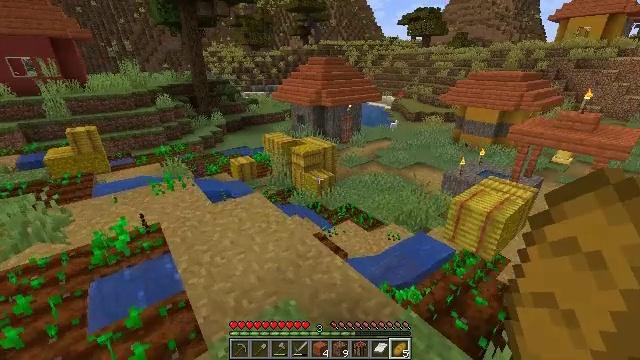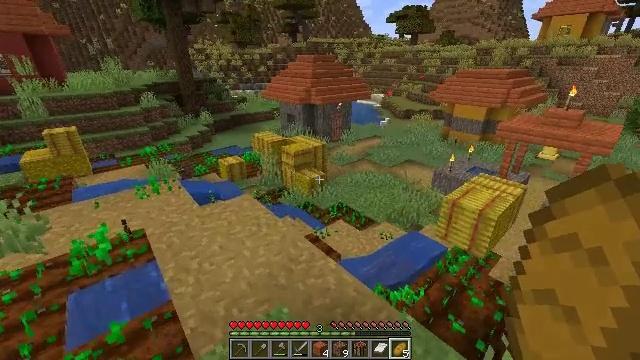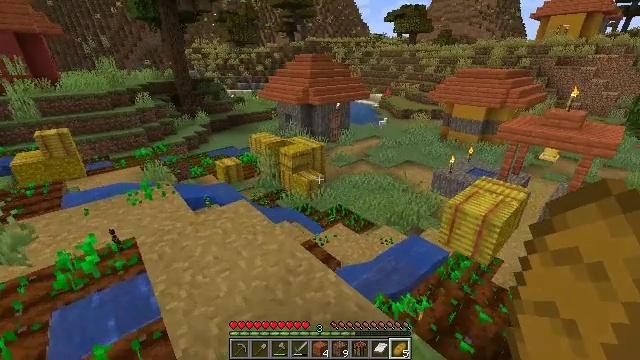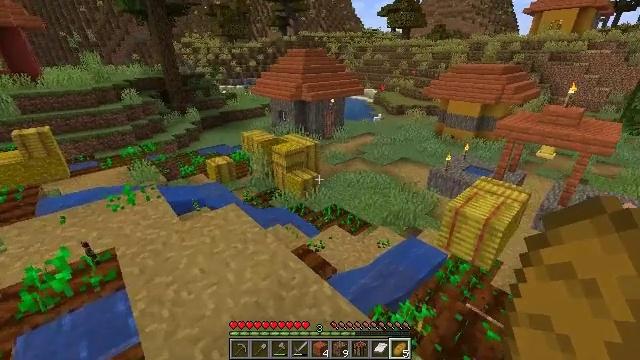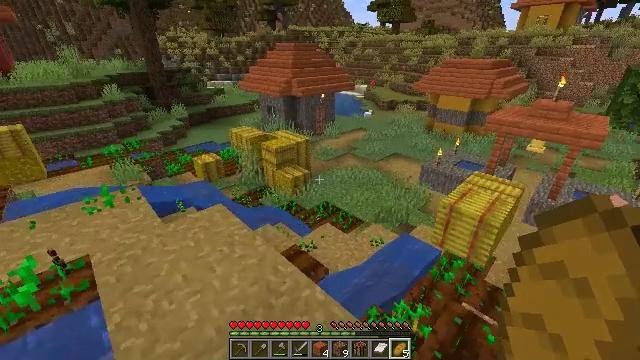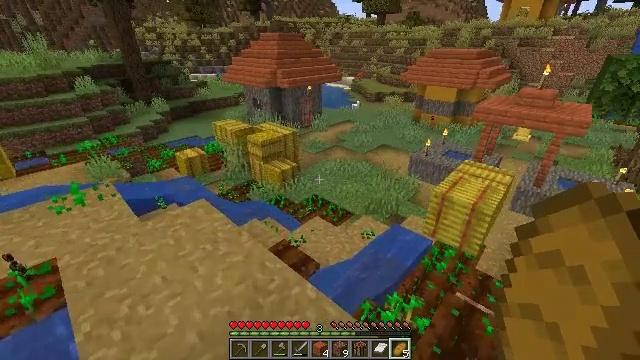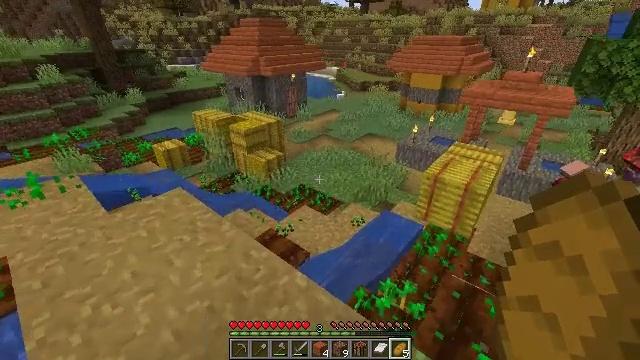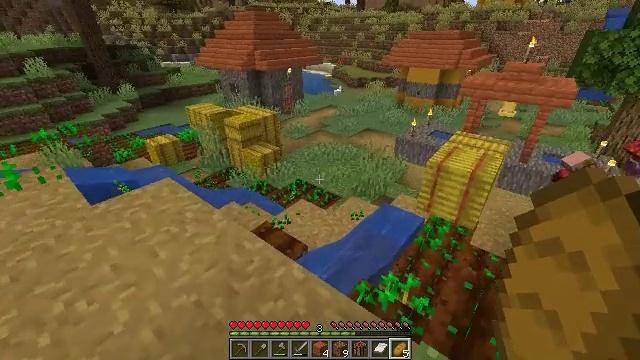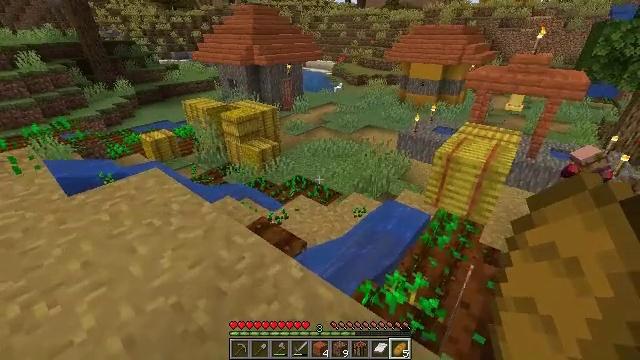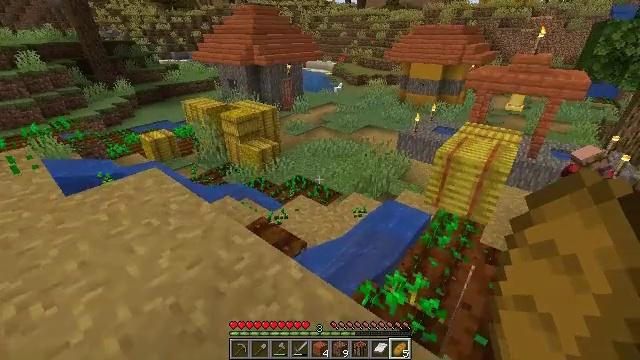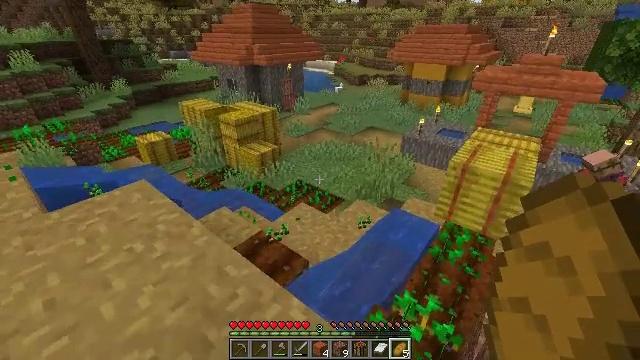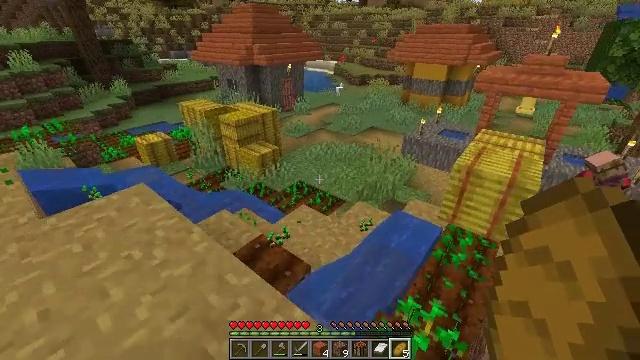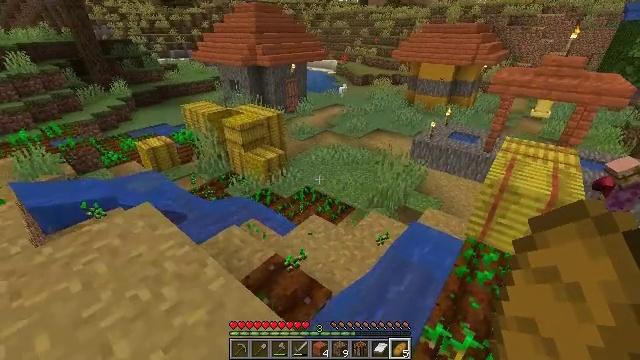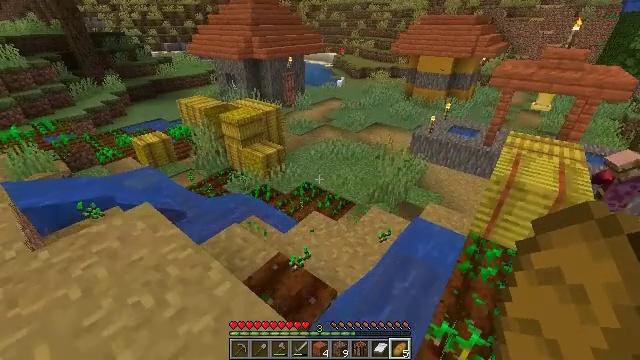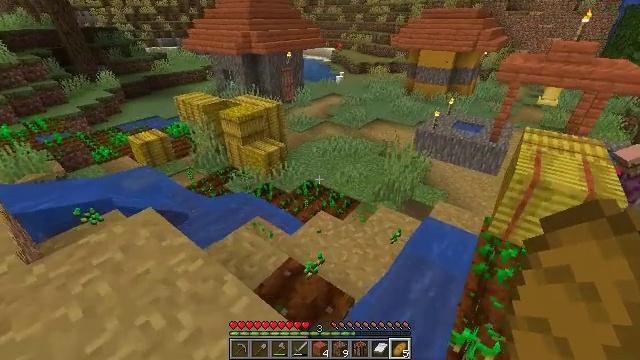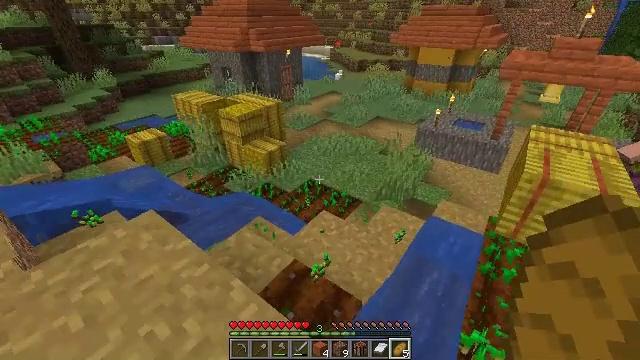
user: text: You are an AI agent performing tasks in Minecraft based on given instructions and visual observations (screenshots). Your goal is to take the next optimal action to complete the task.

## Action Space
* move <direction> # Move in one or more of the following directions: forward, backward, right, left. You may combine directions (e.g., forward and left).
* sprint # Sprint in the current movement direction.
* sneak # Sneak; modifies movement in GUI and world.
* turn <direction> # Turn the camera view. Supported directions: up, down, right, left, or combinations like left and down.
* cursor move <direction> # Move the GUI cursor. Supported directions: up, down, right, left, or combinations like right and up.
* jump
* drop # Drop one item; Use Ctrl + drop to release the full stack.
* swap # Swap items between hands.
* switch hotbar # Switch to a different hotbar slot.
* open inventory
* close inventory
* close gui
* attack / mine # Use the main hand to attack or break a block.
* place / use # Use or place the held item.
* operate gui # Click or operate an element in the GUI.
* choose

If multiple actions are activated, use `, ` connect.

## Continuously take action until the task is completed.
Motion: motion action
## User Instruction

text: Left click on the cartography table to mine it.
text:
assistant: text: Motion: move forward, turn right
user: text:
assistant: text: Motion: move forward
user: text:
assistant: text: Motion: move forward, turn right
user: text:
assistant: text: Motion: move forward, turn right
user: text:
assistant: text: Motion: move forward, turn right and down
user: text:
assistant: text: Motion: move forward, turn right and down
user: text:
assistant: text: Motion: move forward
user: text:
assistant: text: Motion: move forward
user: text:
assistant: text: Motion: move forward
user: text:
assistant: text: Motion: move forward and move left
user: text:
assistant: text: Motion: move forward and move left
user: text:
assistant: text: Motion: move forward and move left
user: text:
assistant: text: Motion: move forward and move left, turn down
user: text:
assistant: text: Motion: move forward and move left
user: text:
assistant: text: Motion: move forward and move left
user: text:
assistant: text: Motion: move forward and move left
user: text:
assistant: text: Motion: move forward and move left
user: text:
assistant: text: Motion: move forward and move left
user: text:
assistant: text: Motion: move forward and move left
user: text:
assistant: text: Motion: move left
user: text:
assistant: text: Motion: no_op
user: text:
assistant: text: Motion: no_op
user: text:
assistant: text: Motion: no_op
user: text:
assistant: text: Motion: no_op
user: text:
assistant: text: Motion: no_op
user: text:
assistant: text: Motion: turn right and down
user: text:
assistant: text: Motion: turn right and down
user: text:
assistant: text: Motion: turn right and down
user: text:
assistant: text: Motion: turn right and down
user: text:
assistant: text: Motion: turn right and down